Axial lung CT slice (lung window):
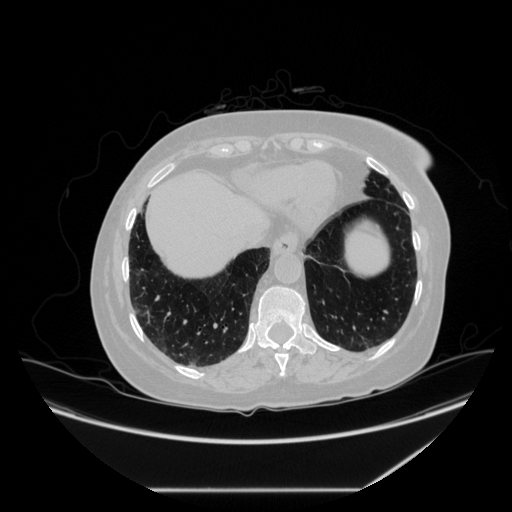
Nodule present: no